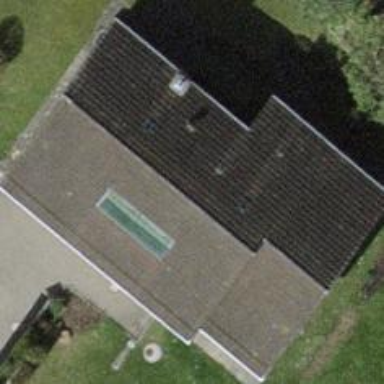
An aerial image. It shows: Detached building.